Aerial crown-view tile of a tropical tree (Barro Colorado Island, Panama), acquired 20250818:
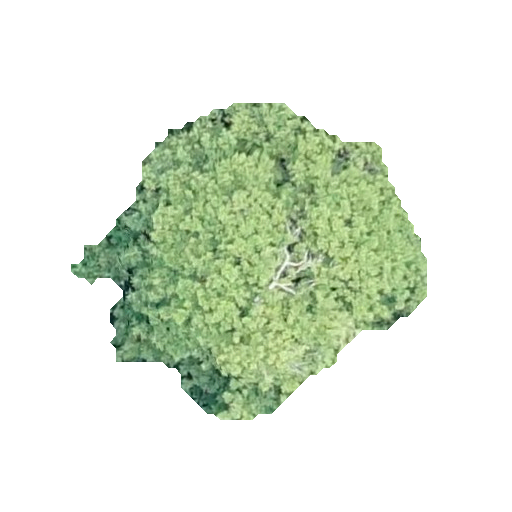
Species: Alseis blackiana
GBIF accepted scientific name: Alseis blackiana
Crown area: 102.407 m²